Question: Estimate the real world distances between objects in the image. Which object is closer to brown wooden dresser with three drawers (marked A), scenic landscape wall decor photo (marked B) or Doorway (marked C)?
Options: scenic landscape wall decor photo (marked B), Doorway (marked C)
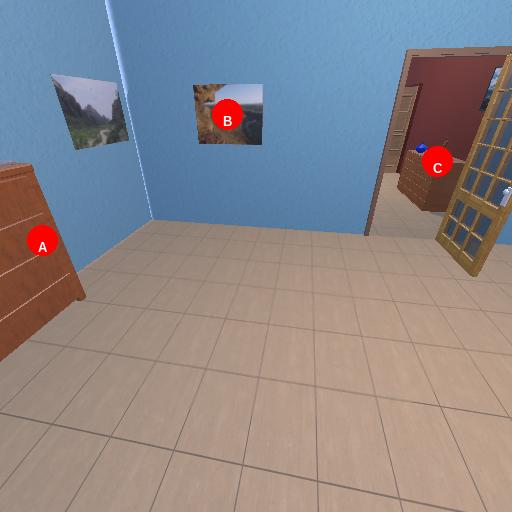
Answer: scenic landscape wall decor photo (marked B)